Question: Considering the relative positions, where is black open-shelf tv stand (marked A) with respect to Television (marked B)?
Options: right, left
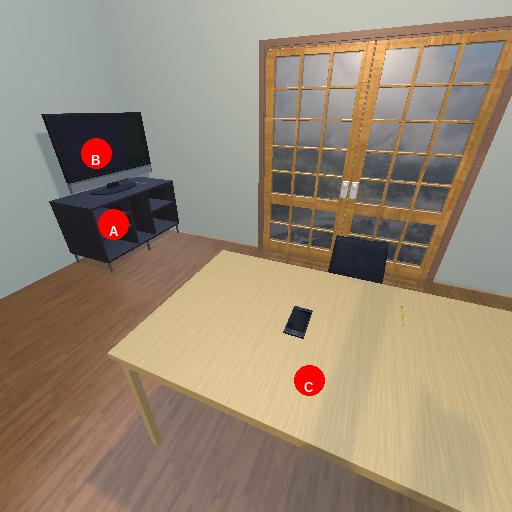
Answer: right